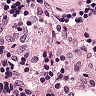
Metastatic tissue present: no